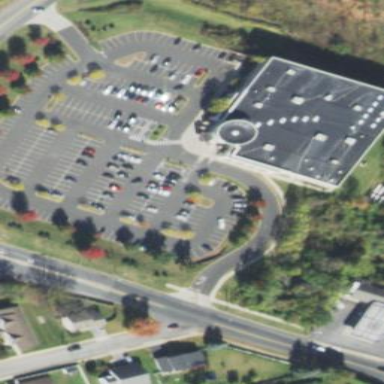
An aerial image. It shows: Fitness center building.